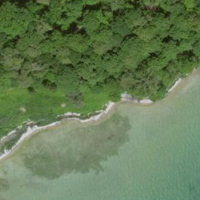
EUNIS habitat code: 14
Species observed at this site:
Phragmites australis